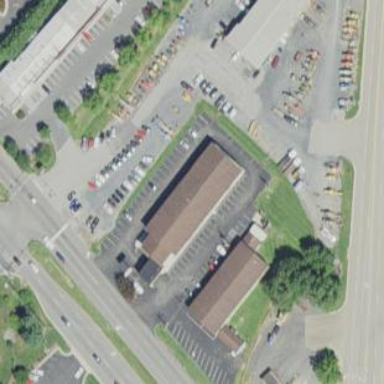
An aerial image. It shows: Commercial building that serves as motel.